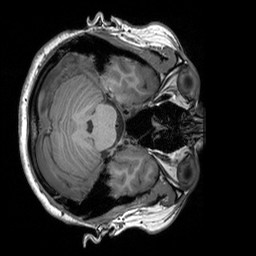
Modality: T1w
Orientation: axial
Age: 30
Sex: male
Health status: healthy
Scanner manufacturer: siemens
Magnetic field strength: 3 T
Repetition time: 2.3 s
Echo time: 0.00303 s